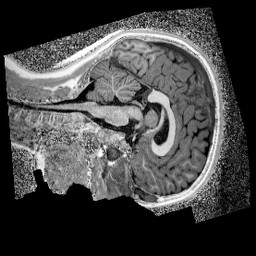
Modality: UNIT1_denoised
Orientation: sagittal
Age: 12
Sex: female
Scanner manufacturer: siemens
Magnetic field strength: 3 T
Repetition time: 4 s
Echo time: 0.00299 s